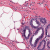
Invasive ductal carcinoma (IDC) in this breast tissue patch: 0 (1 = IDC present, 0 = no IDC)